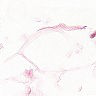
Metastatic tissue present: no